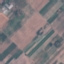
Label: PermanentCrop